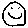
Label: smiley face